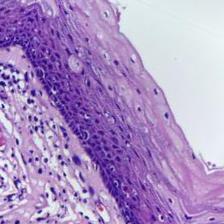
Diagnosis: Normal